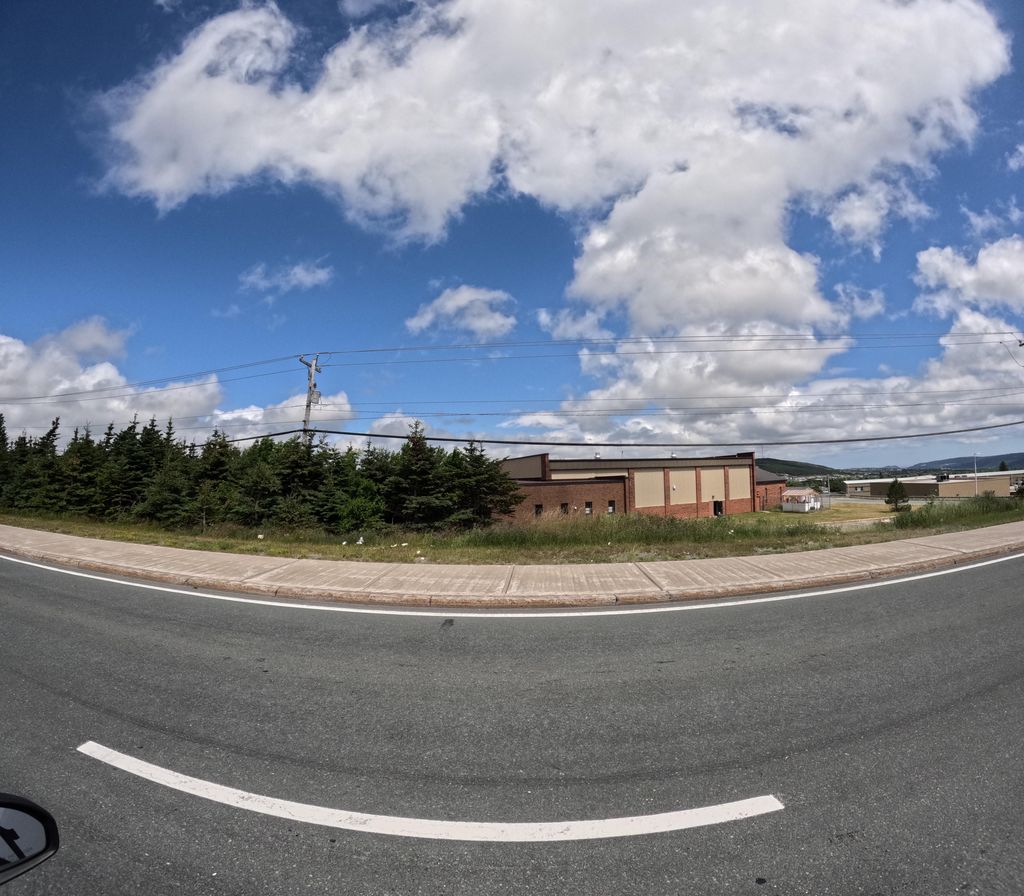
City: st_johns